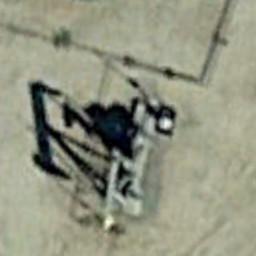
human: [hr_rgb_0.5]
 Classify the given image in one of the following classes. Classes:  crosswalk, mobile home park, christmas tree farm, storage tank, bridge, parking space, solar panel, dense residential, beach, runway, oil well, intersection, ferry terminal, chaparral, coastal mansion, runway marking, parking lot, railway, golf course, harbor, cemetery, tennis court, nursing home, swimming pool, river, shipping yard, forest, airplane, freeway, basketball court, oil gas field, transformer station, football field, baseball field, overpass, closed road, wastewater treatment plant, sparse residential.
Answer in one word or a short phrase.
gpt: oil well